Question: Working with C++ and opencv
I am trying to calculate an angle between two points.....I have a 2D plane with a changing center point of a bounding box, Now if the center point in frame 1 has changed its location in frame 2 i need to find the angle of these two points.
Here is the example of what i am trying to do:

Can someone suggest a way of working this out.......? some kind of mathematical solution or perhaps a C++ function.
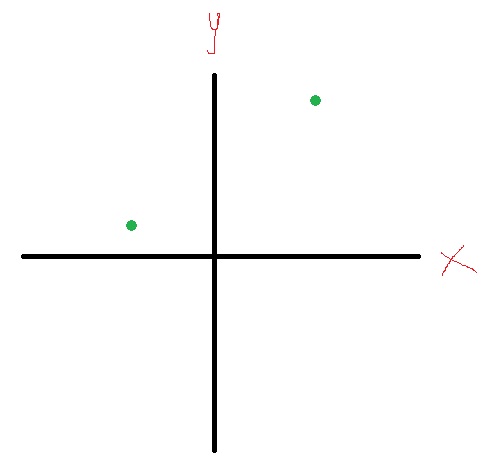
Answer: Use <URL>:
'''
v1.v2 = v1.x * v2.x + v1.y * v2.y
v1.v2 = |v1| * |v2| * cos(theta)
---------------------------------+
|
+--> theta = acos(v1.v2 / |v1|*|v2|)
'''
A sample code is:
'''
float angleBetween(const Point &v1, const Point &v2)
{
float len1 = sqrt(v1.x * v1.x + v1.y * v1.y);
float len2 = sqrt(v2.x * v2.x + v2.y * v2.y);
float dot = v1.x * v2.x + v1.y * v2.y;
float a = dot / (len1 * len2);
if (a >= 1.0)
return 0.0;
else if (a <= -1.0)
return PI;
else
return acos(a); // 0..PI
}
'''
It calculates angle between v1 and v2 as below image